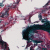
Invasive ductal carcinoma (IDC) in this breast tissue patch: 0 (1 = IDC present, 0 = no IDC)